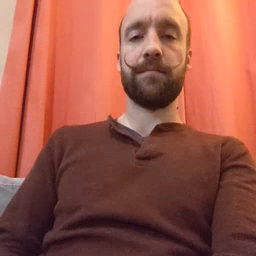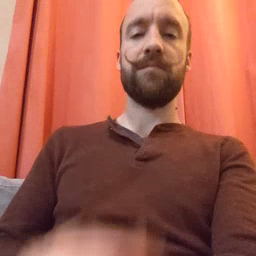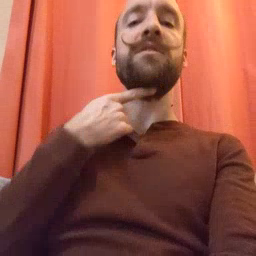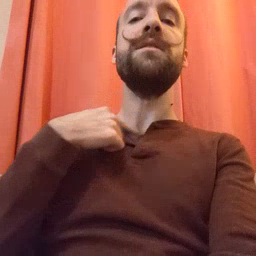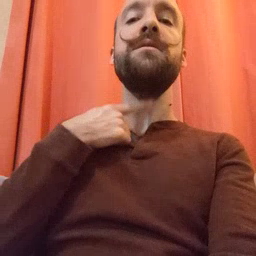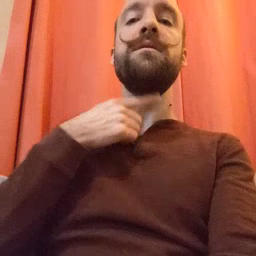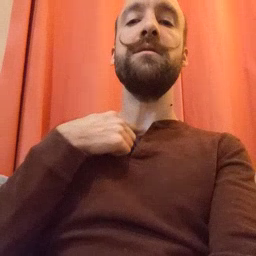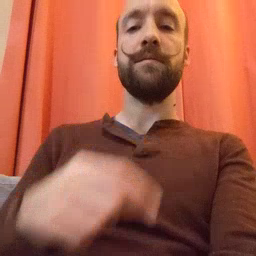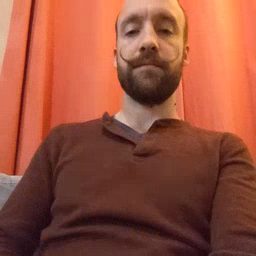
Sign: thirsty